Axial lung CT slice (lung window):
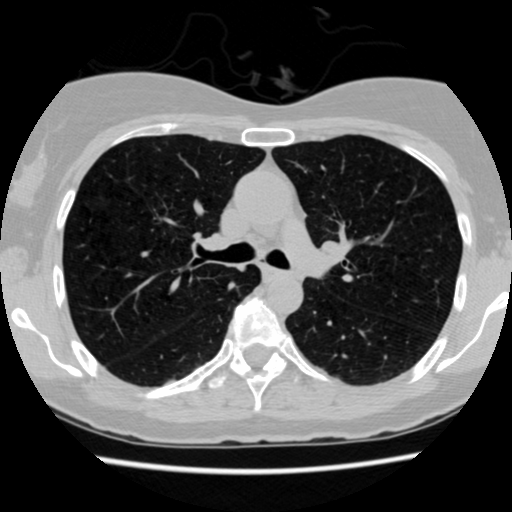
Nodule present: no